Question: Ways of doing this that don't work
'tools' -> 'Extensions and Updates...' and search for it and press download. - The problem with this is it doesn't come up with a unit test generator option.
Download it from <URL>, but that didn't help.
download it, then 'tools' -> 'extensions manager'. - There is no extensions manager option.
There is no extensions folder in the visual studio 2013 folder, but I tried pasting the folder (zipped and unzipped) and the contents in the packages folder.
This is what the unzipped folder looks like
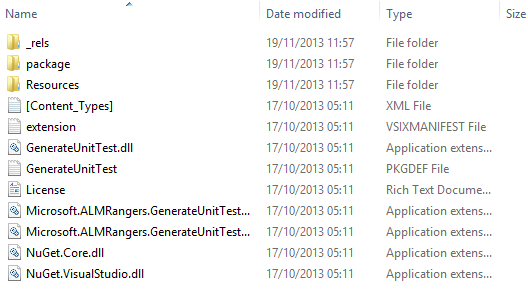
Answer: Visual Studio Express does not support 3rd party extensions. Even though this was produced by the VS Rangers it's still considered 3rd party.
> Willy-P. Schaub -
The Unit Test Generator extension is supported on Visual Studio Pro, Premium and Ultimate. We do not currently support VS Express.
From the <URL>